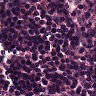
Metastatic tissue present: no